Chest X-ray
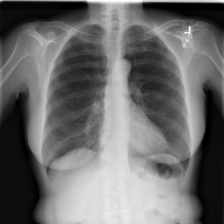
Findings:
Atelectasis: negative
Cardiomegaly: negative
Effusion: negative
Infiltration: negative
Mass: negative
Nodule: negative
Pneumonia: negative
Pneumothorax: negative
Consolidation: negative
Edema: negative
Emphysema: negative
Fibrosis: negative
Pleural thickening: negative
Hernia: negative